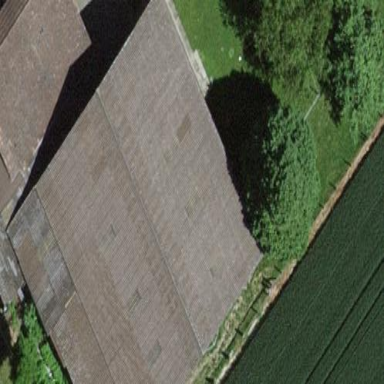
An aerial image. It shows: Rural barn.